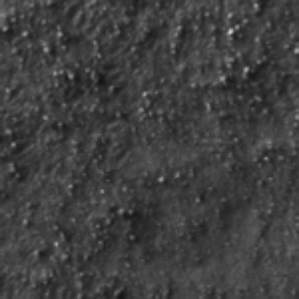
Label: frost